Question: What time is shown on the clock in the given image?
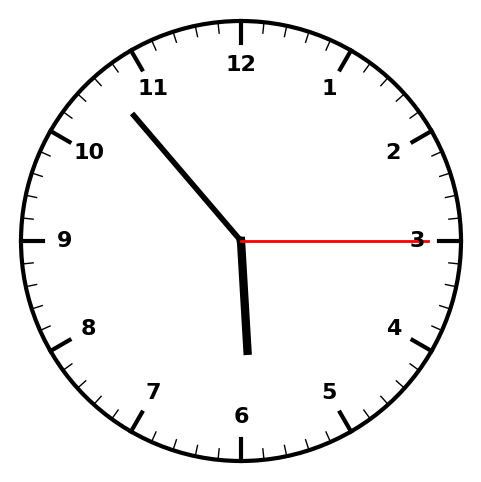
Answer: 05:53:15